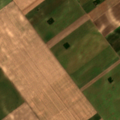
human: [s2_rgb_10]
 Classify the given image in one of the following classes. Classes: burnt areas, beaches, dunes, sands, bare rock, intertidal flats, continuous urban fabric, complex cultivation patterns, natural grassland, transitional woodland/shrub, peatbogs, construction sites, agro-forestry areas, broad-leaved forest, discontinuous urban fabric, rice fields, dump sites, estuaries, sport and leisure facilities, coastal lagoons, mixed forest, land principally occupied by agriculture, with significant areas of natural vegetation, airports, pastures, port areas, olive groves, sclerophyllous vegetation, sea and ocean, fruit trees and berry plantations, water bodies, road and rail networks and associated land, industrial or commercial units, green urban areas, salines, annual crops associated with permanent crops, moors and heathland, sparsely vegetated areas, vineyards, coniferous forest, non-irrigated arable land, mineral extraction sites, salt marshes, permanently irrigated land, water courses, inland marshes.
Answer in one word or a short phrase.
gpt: non-irrigated arable land